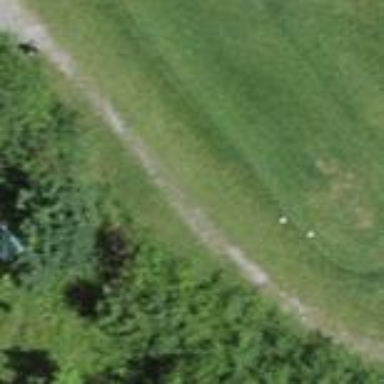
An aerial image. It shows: Grassy area designated as golf tee.